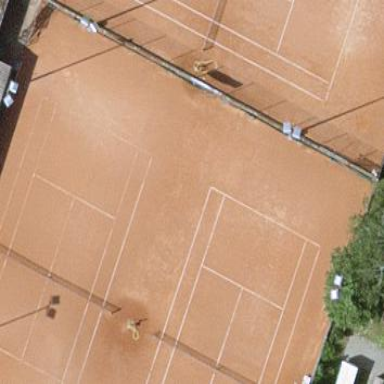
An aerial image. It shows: Tennis court on pitch designated for leisure land.